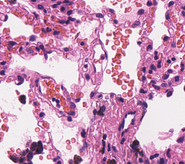
Tumor epithelial tissue: no
Tumor-associated stroma tissue: no
Normal tissue: yes